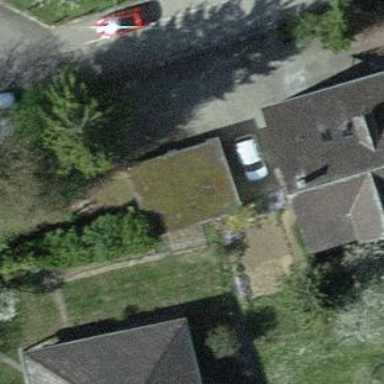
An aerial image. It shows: Garage building.